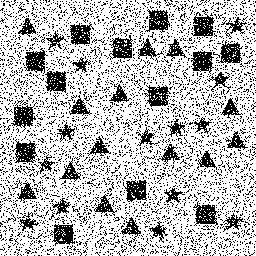
Squares: 14
Triangles: 14
Stars: 14
Total shapes: 42